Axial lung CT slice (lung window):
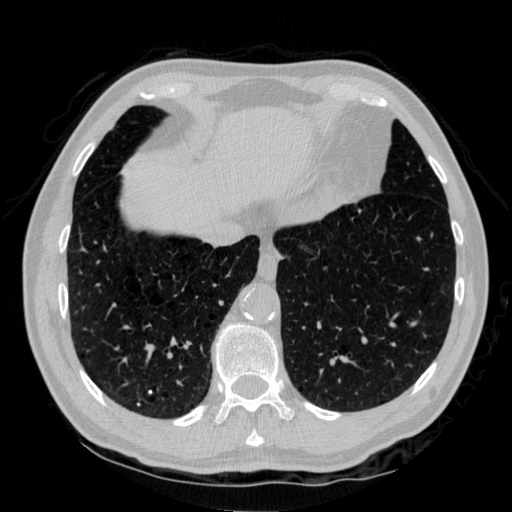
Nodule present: yes
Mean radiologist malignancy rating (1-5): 1